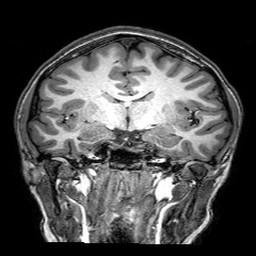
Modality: T1w
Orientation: sagittal
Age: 22
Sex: female
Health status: healthy
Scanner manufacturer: philips
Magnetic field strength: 3 T